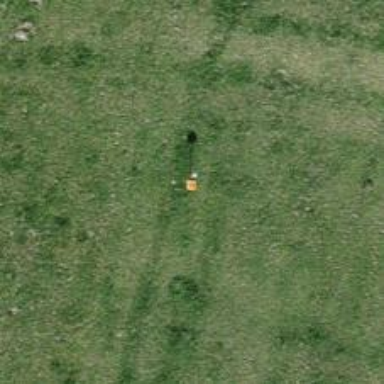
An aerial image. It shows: Pole with roof-covered pipeline marker.